Aerial crown-view tile of a tropical tree (Barro Colorado Island, Panama), acquired 20241014:
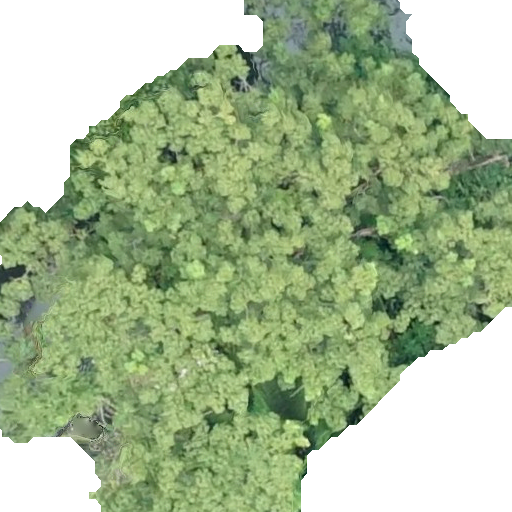
Species: Ceiba pentandra
GBIF accepted scientific name: Ceiba pentandra
Crown area: 323.453 m²